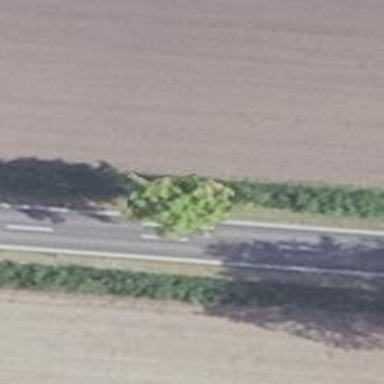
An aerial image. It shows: Deciduous broadleaved tree.